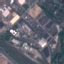
Land use / land cover: Industrial